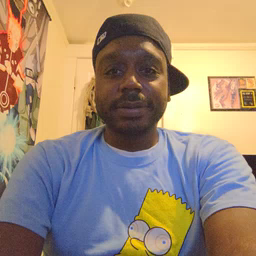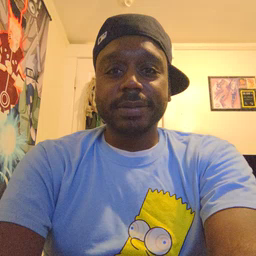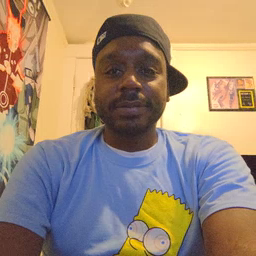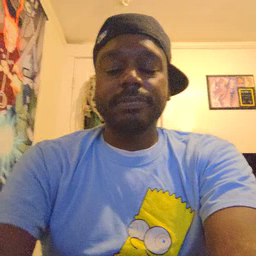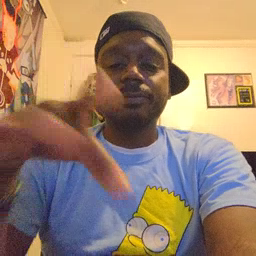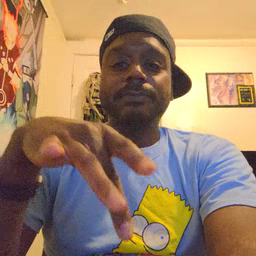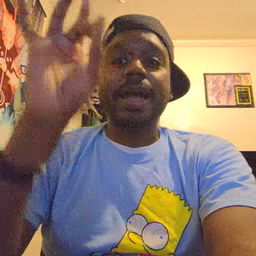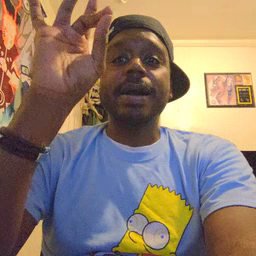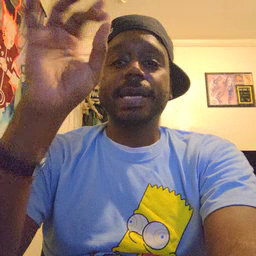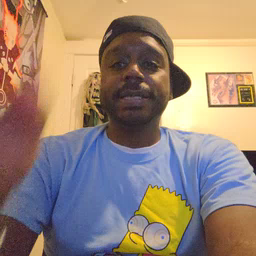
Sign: find